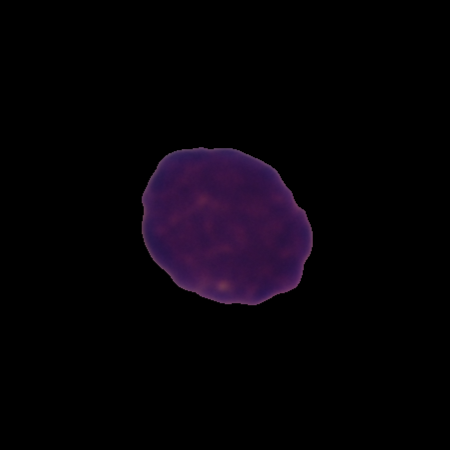
Label: healthy